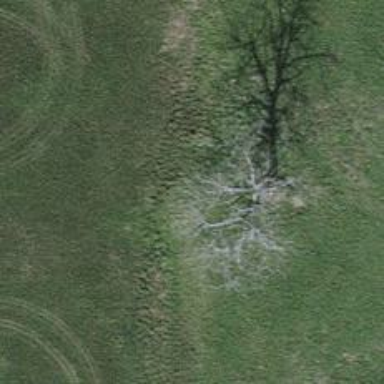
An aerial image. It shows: Path covered with grass.